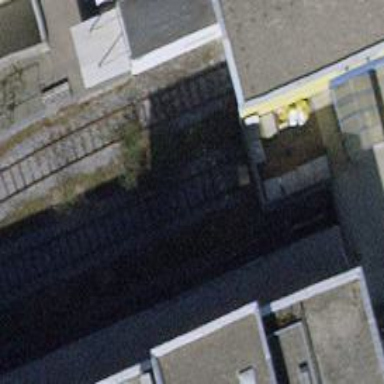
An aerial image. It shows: Railway buffer stop.